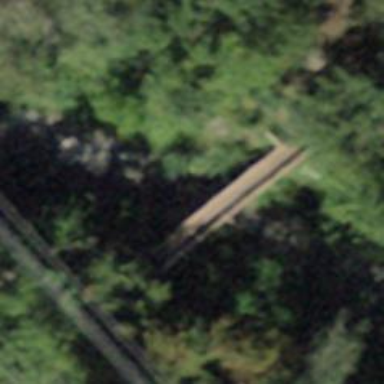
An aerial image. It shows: Footway bridge.